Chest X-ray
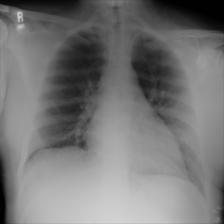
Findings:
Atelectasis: positive
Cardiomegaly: negative
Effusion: negative
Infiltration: negative
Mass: negative
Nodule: negative
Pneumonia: negative
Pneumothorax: negative
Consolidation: negative
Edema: negative
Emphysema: negative
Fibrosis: negative
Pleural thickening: negative
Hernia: negative